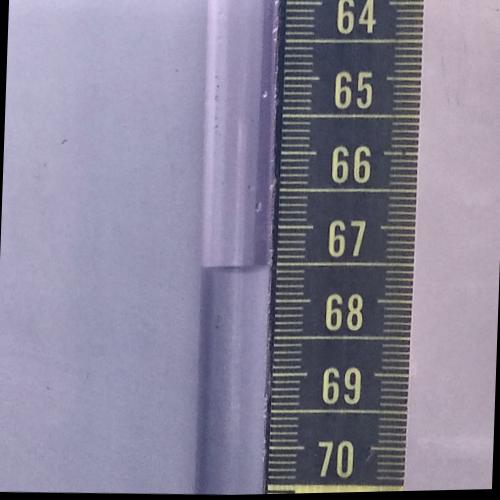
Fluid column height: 67.5 cm